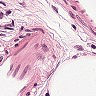
Metastatic tissue present: no